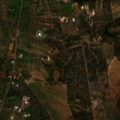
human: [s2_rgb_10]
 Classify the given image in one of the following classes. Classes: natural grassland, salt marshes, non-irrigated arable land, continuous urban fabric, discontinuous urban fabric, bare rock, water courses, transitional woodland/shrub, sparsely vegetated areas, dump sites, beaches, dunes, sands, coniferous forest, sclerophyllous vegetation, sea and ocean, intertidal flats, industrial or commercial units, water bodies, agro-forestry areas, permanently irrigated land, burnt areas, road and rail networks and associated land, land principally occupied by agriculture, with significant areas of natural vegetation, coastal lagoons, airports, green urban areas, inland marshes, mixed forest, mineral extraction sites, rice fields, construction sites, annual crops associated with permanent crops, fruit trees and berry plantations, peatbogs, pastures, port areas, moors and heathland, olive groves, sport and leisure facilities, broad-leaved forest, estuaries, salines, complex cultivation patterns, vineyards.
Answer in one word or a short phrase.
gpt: olive groves, annual crops associated with permanent crops, land principally occupied by agriculture, with significant areas of natural vegetation, sclerophyllous vegetation